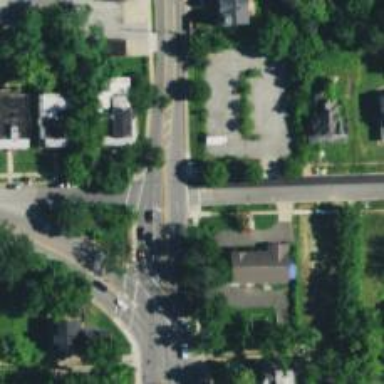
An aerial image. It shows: Marked road crossing.